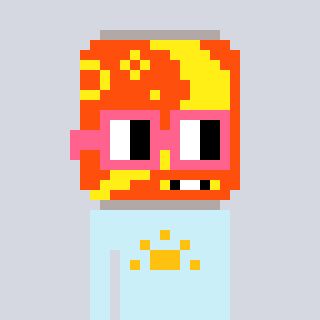
a pixel art character with square pink glasses, a pop-shaped head and a cold-colored body on a cool background